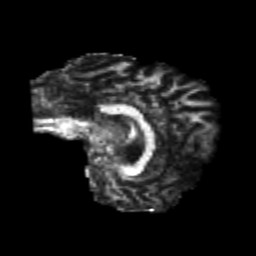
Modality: FA
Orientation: sagittal
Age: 26
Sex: male
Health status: healthy
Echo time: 0.074 s